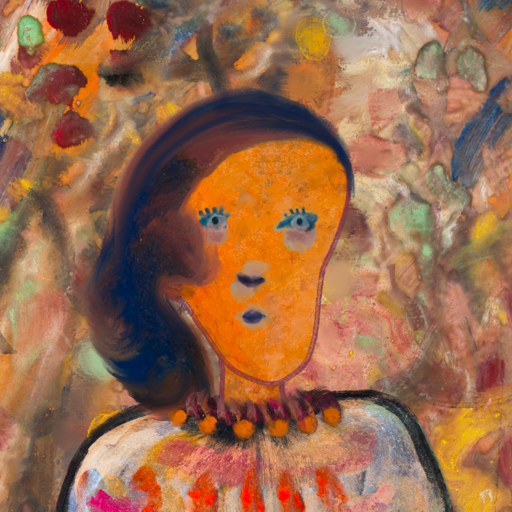
Background: Mother_And_Son_Mother, Head And Neck Front: Hypocrite, Face Front: Hill_Girl, Bust: Childish, Hair Front: Mother_And_Son_Son, Head Accessory: Blank, Second Necklace: Blank, Necklace: Doll, Baby: Blank